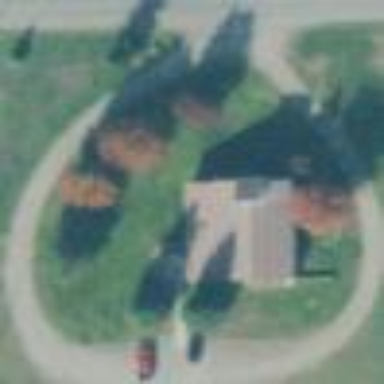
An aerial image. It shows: Unpaved driveway used as service road.